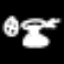
Label: hourglass